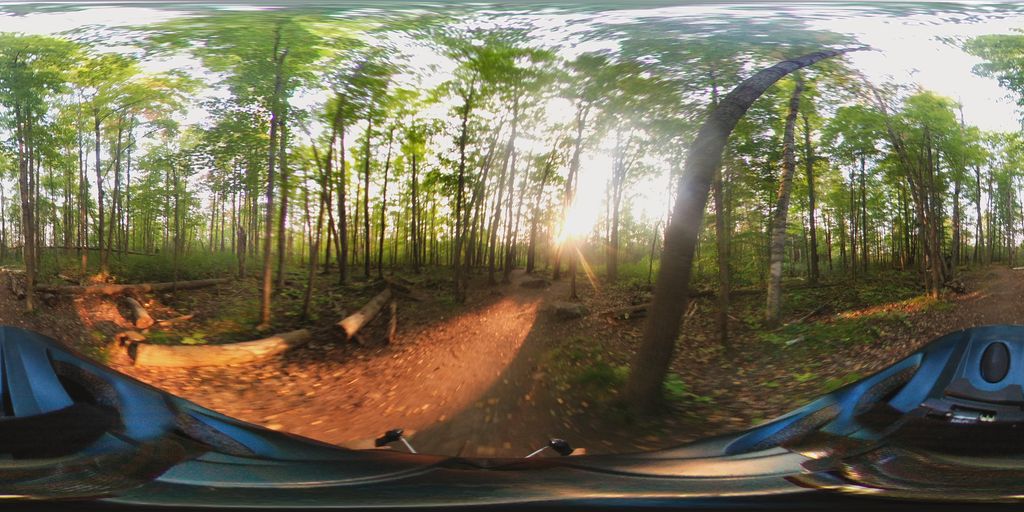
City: ottawa-gatineau